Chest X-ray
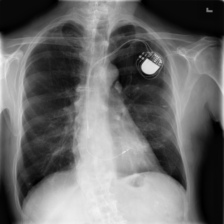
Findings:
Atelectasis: negative
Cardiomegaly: negative
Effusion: negative
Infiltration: negative
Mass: negative
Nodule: positive
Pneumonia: negative
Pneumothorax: negative
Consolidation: negative
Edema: negative
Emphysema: negative
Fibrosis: negative
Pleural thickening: negative
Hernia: negative